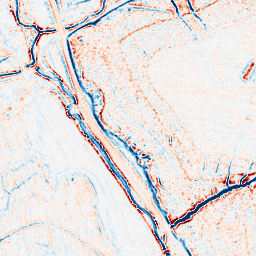
Category: edge_preserving
Decomposition family: bilateral
Decomposition parameters: d: 9
sigma_color: 25
sigma_space: 25
Upsampling method: sinc_blackman
Upsampling parameters: scale: 2
kernel_size: 8
Upsampling scale: 2